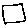
Label: square